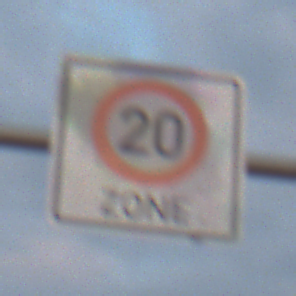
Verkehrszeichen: BeginnZone20
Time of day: SunriseSunset
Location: Outdoor (Nature)
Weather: PartlyCloudy
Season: NotSpecified
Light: Natural